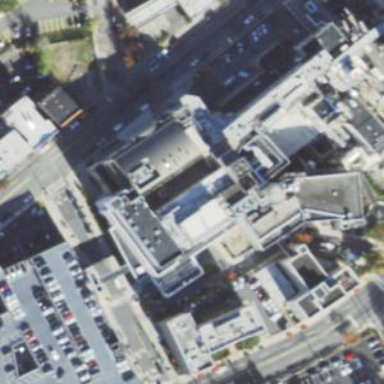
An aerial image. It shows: Hospital building.